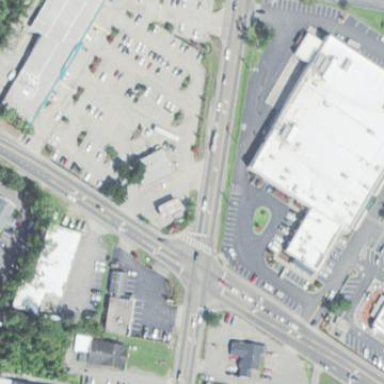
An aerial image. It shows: Commercial building.